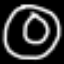
Label: donut